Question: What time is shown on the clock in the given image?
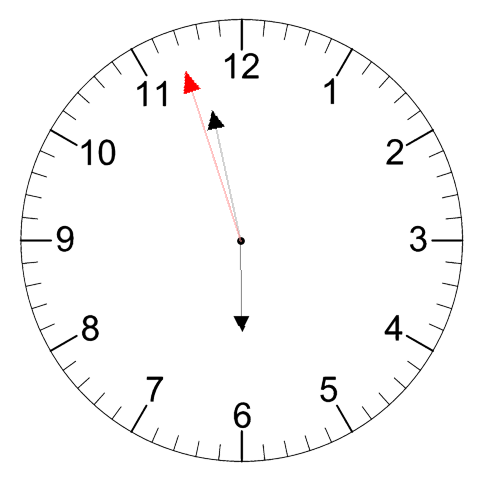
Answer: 05:57:57